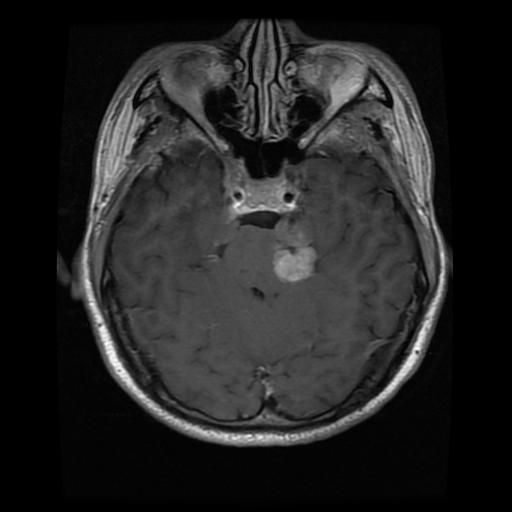
Label: meningioma